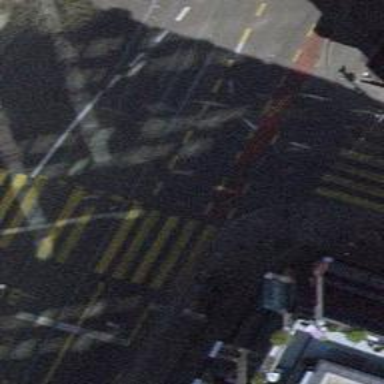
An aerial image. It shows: Road crossing with traffic signals.